Question: Count the number of objects in the diagram.
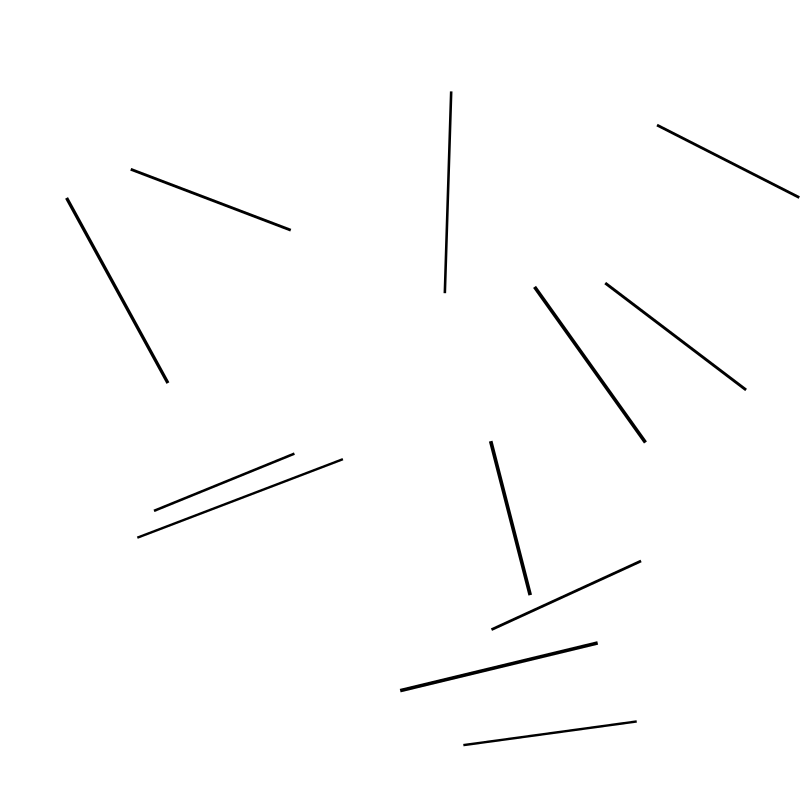
Answer: 12